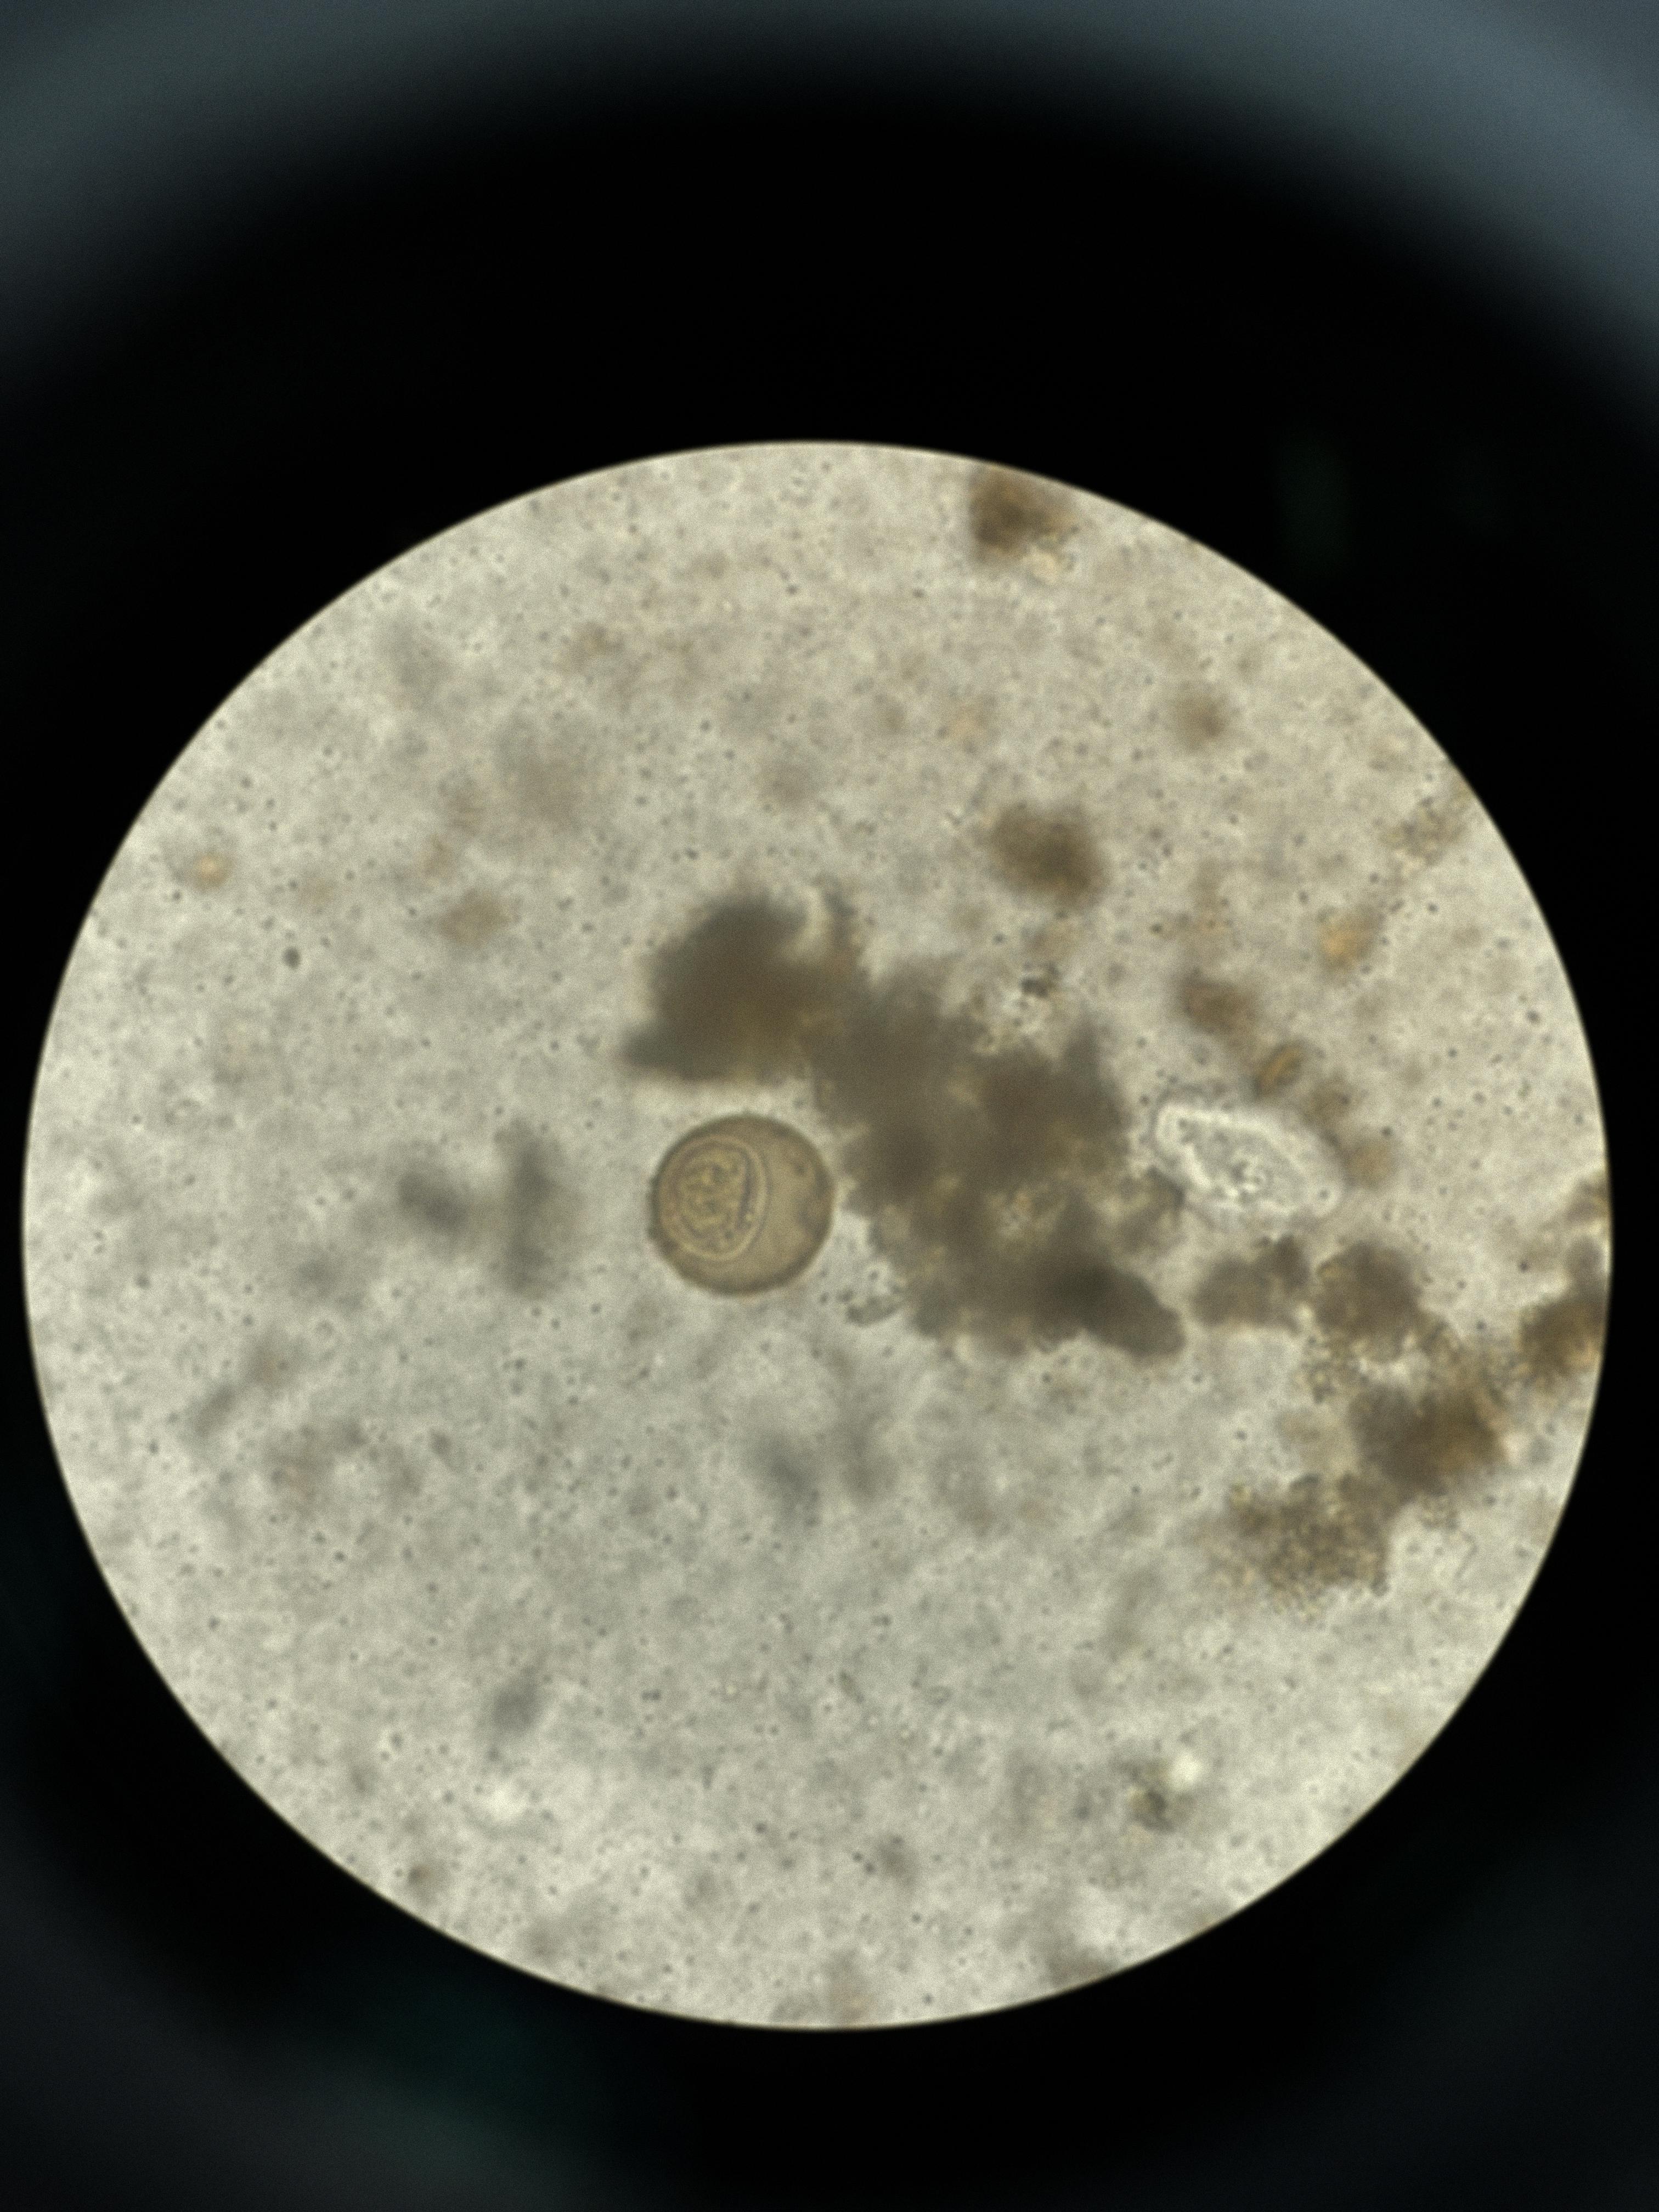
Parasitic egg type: Hymenolepis diminuta